【题型】填空题　【知识点】平面几何　【难度】medium
如图，在矩形 \(ABCD\) 中，在 \(AD\) 上取点 \(E\)，连接 \(BE\)，在 \(BE\) 上取点 \(F\)，连接 \(AF\)。将 \(\triangle ABF\) 沿 \(AF\) 翻折，使得点 \(B\) 刚好落在 \(CD\) 边的 \(G\) 处。若 \(\angle GFB = 90^\circ\)，\(AB = 10\)，\(AD = 6\)，则 \(FG\) 的长是 \underline{\quad\quad}。

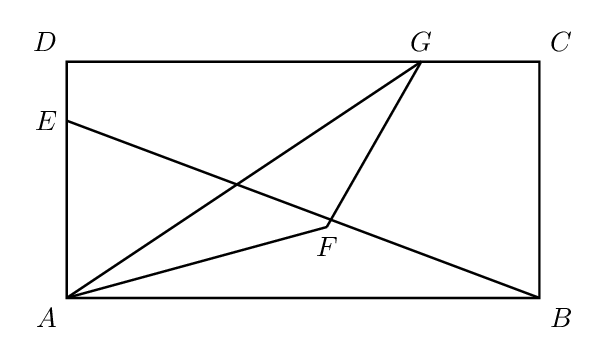
【解答】
【答案】\(\boldsymbol{2\sqrt{5}}\)

【分析】连接 \(BG\)，延长 \(AF\) 交 \(BG\) 于 \(H\)，由 \(\triangle ABF\) 沿 \(AF\) 翻折，使得点 \(B\) 刚好落在 \(CD\) 边的 \(G\) 处，可得 \(AG = AB = 10\)，\(FG = FB\)，\(BH = GH\)，\(\angle GFH = \angle BFH\)，\(\angle FHG = \angle FHB = 90^\circ\)，可知 \(DG = \sqrt{AG^2 - AD^2} = 8\)，\(CG = CD - DG = 2\)，即得 \(BG = \sqrt{BC^2 + CG^2} = 2\sqrt{10}\)，\(BH = GH = \frac{1}{2}BG = \sqrt{10}\)，根据 \(\angle GFB = 90^\circ\)，得 \(\triangle GFH\) 是等腰直角三角形，故 \(FG = \sqrt{2}GH = \sqrt{2} \times \sqrt{10} = 2\sqrt{5}\)。

---

【详解】解：连接 \(BG\)，延长 \(AF\) 交 \(BG\) 于 \(H\)，如图：

\(\because\) 将 \(\triangle ABF\) 沿 \(AF\) 翻折，使得点 \(B\) 刚好落在 \(CD\) 边的 \(G\) 处，

\[
\therefore AG = AB = 10,\ FG = FB,\ BH = GH,\ \angle GFH = \angle BFH,\ \angle FHG = \angle FHB = 90^\circ,
\]

\(\because AD = 6\)，\(\angle D = 90^\circ\)，

\[
\therefore DG = \sqrt{AG^2 - AD^2} = \sqrt{10^2 - 6^2} = 8,
\]
\[
\therefore CG = CD - DG = 10 - 8 = 2,
\]

\[
\because \angle C = 90^\circ,\ BC = AD = 6,
\]
\[
\therefore BG = \sqrt{BC^2 + CG^2} = \sqrt{6^2 + 2^2} = 2\sqrt{10},
\]
\[
\therefore BH = GH = \frac{1}{2}BG = \sqrt{10},
\]
\[
\because \angle GFB = 90^\circ,
\]
\[
\therefore \angle GFH = \angle BFH = 45^\circ,
\]
\[
\therefore \triangle GFH \text{ 是等腰直角三角形},
\]
\[
\therefore FG = \sqrt{2}GH = \sqrt{2} \times \sqrt{10} = 2\sqrt{5}.
\]

【点睛】本题主要考查了矩形的性质、等腰三角形的判定及性质、翻折变换的性质以及勾股定理的应用，熟练掌握翻折的性质是解题的关键。
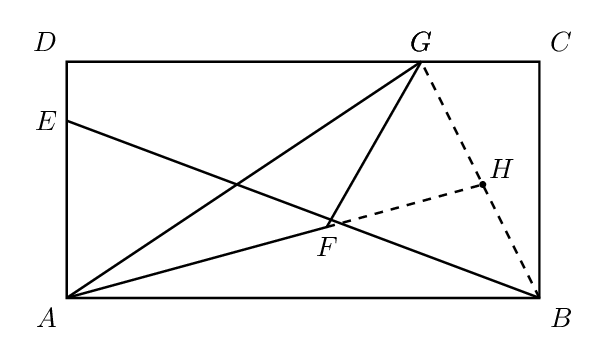